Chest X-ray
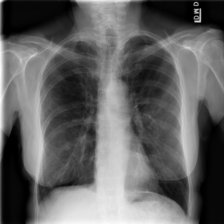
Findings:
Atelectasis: negative
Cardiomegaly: negative
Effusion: negative
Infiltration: negative
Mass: negative
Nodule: negative
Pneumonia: negative
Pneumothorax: negative
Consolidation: negative
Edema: negative
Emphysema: negative
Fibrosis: negative
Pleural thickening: negative
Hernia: negative